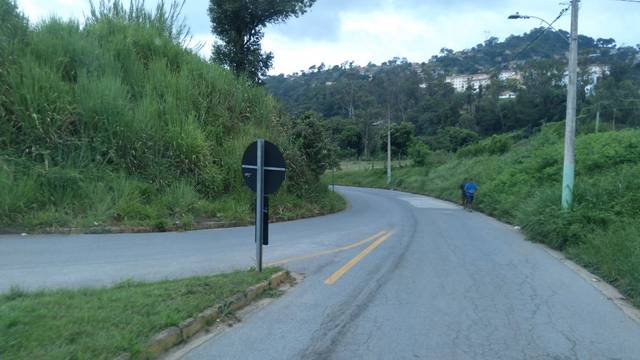
Region: Brazil
Coordinates: -19.841, -43.874